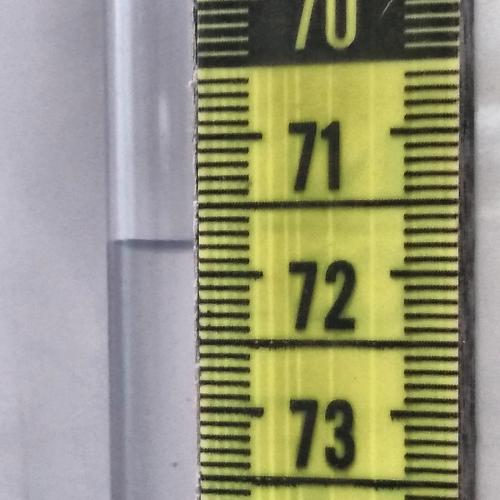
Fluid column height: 71.8 cm